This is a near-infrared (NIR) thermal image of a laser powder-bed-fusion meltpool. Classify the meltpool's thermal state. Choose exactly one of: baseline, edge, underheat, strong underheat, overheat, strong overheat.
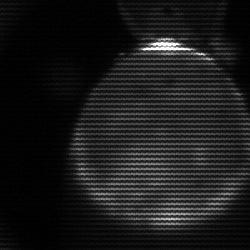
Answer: edge